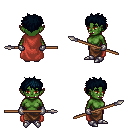
a pixel art fantasy rpg character, female body template, orc, green skin, maroon cape, robe skirt, raven bedhead hairstyle, metal gloves, metal boots, spear, four views (front, back, left, right), 2x2 character sprite sheet, small pixel art, hard edges, no anti-aliasing